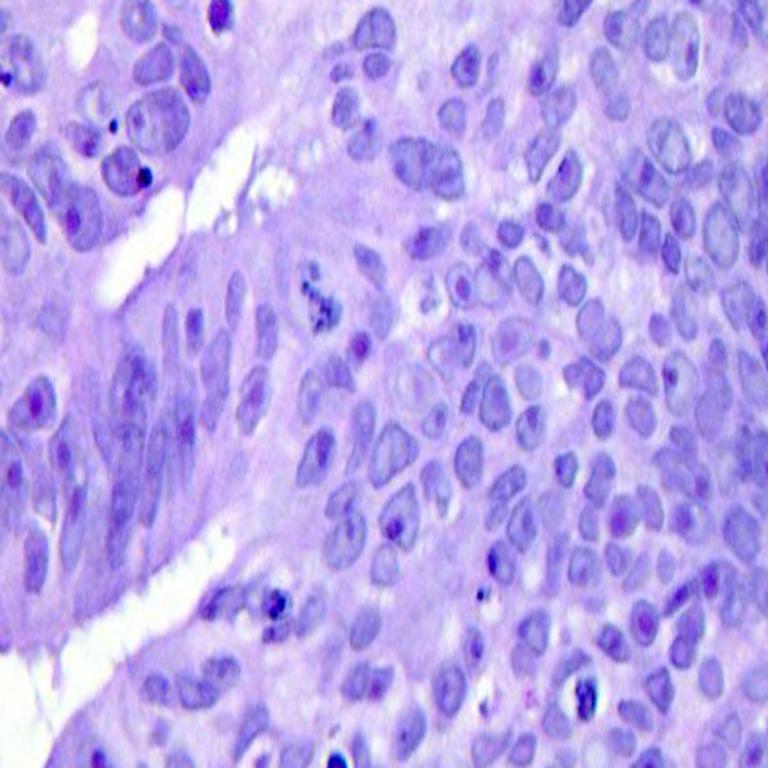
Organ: colon
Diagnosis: adenocarcinomas